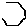
Label: hexagon